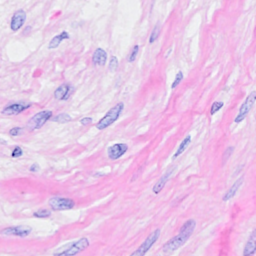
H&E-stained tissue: Breast